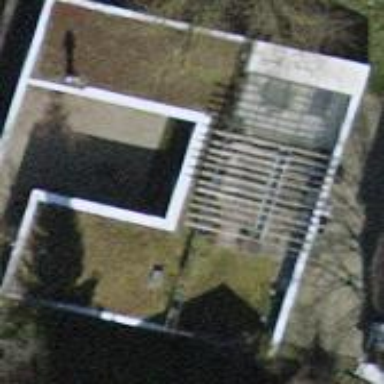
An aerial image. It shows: Flat-roofed building.